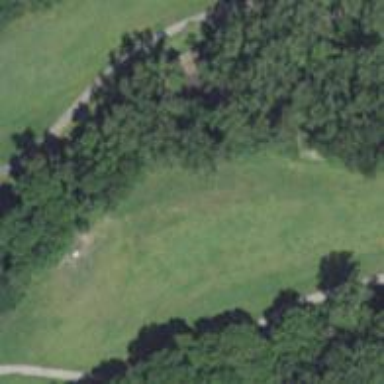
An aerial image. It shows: Golf hole.